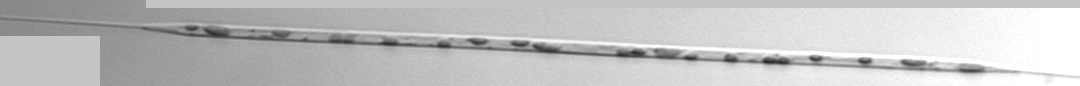
Label: Rhizosolenia